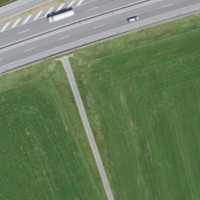
EUNIS habitat code: 57
Species observed at this site:
Falco tinnunculus